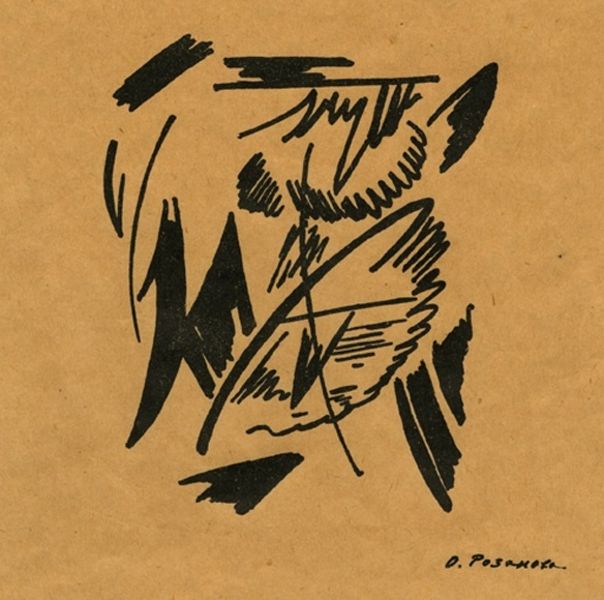
Titel: Landscape, Landscape
Künstler: Ol’ga Rozanova
Standort: Amherst (Massachusetts, USA)
Institution: Mead Art Museum, Amherst College
Schlagwörter: black, brown, orange, drawing, paper, bird, illustration, line, sketch, birds, pen, wings, abstract, ink, art, lines, mark, rough, minimal, conceptual, wing, fast, impression, scribble, marks, wild, d, free, mark making, parchment, marker, scratches, freeform, quick, abstract art, artwork, scribbles, indian ink, mental state, mental, signiature, d. posanosa